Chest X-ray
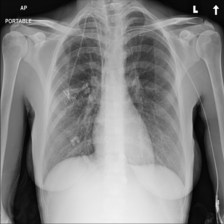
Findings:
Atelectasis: negative
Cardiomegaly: negative
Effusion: negative
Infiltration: negative
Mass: negative
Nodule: negative
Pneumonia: negative
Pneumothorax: negative
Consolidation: negative
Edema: negative
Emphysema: negative
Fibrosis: negative
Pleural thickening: negative
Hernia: negative